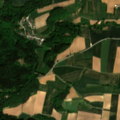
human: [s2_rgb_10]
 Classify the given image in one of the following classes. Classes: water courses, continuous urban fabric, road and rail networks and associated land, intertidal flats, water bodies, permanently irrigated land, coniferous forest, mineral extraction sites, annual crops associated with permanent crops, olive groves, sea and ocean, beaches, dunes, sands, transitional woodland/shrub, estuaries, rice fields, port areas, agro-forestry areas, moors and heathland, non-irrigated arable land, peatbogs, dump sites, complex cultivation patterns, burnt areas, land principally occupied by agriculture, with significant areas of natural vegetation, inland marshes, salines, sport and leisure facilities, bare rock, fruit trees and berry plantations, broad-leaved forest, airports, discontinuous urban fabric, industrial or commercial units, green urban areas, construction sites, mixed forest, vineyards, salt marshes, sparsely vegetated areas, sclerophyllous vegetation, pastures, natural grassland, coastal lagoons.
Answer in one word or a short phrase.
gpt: non-irrigated arable land, complex cultivation patterns, land principally occupied by agriculture, with significant areas of natural vegetation, broad-leaved forest, mixed forest